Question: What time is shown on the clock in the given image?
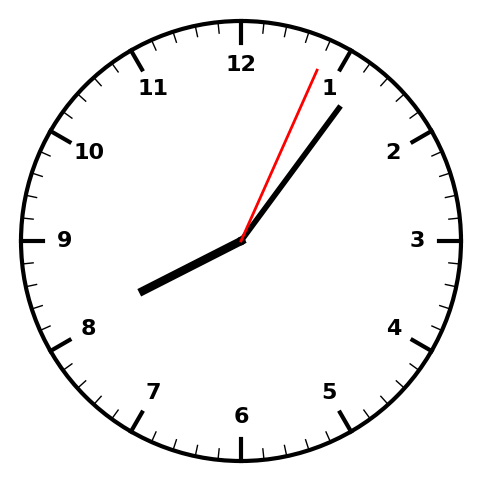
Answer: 08:06:04